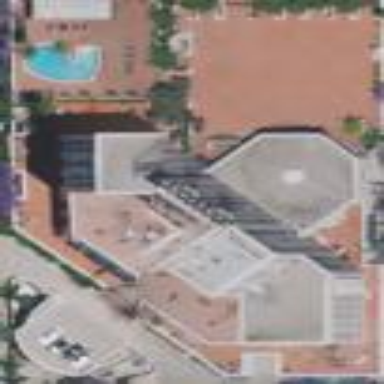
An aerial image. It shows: Hotel that used to be apartments.